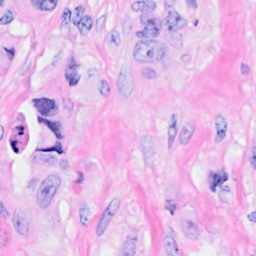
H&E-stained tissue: Breast